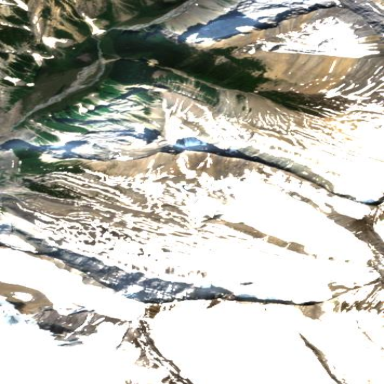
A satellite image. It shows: Majestic glacier in the distance.